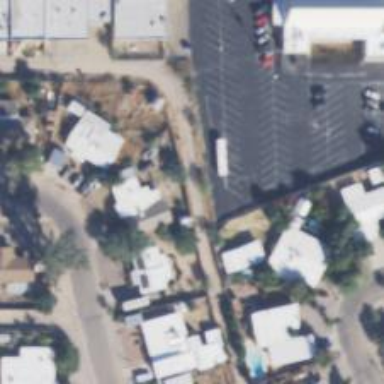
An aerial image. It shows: Alley classified as service road.